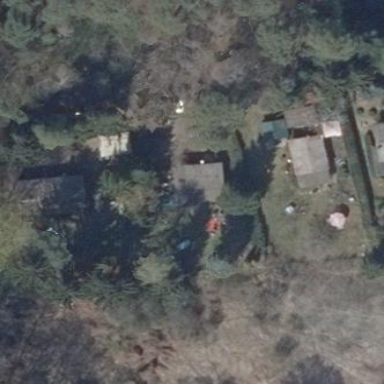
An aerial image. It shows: Allotments area.